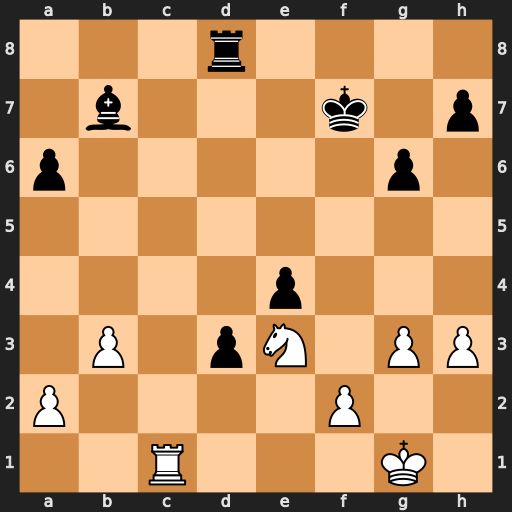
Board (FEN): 3r4/1b3k1p/p5p1/8/4p3/1P1pN1PP/P4P2/2R3K1
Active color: w
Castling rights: -
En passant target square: -
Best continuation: Rc7+ Kf6 Rxb7